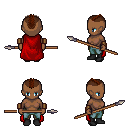
a pixel art fantasy rpg character, female body template, human, dark skin, red cape, teal pants, brown short mohawk hairstyle, leather bracers, black shoes, spear, four views (front, back, left, right), 2x2 character sprite sheet, small pixel art, hard edges, no anti-aliasing